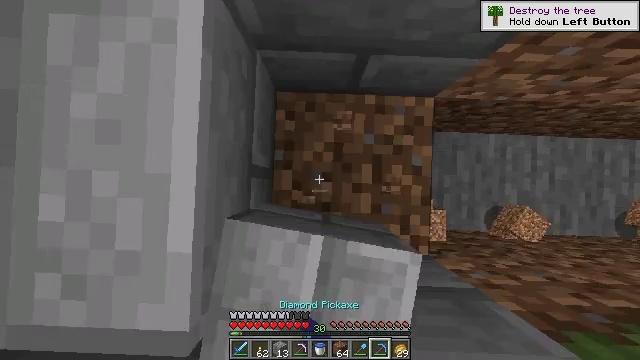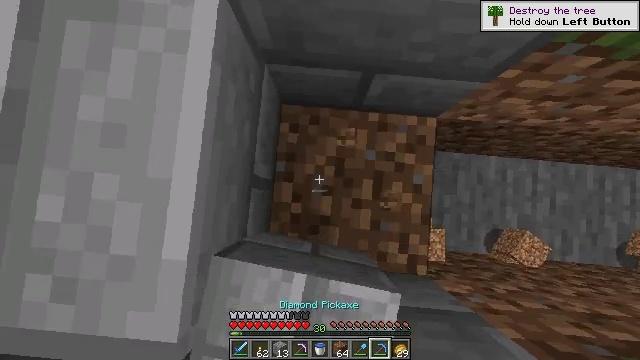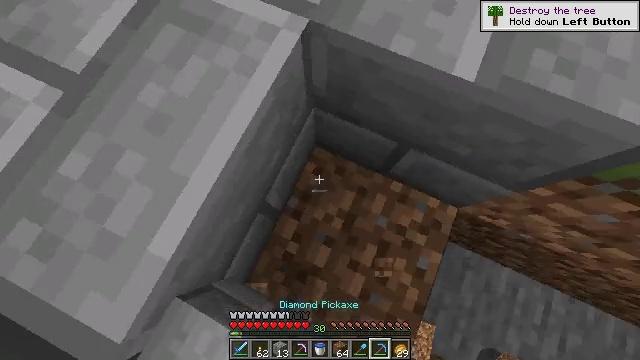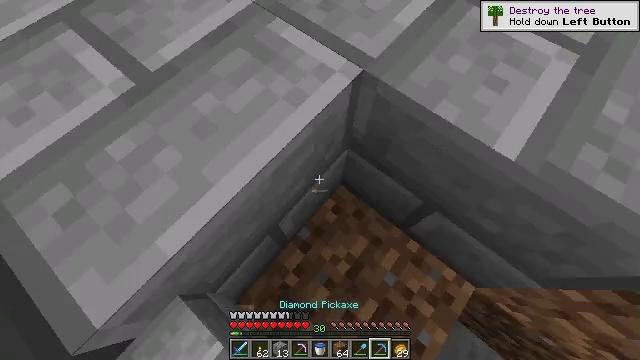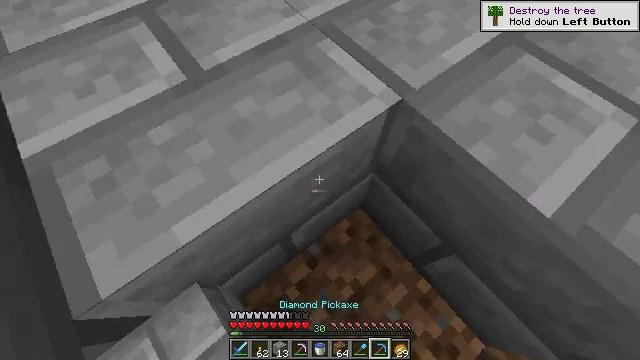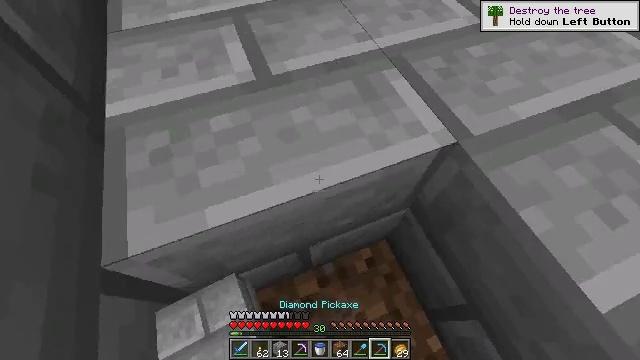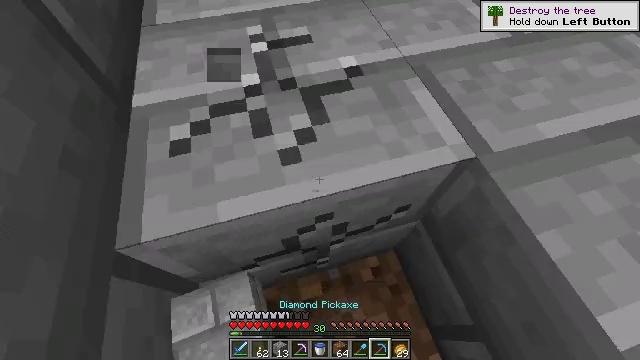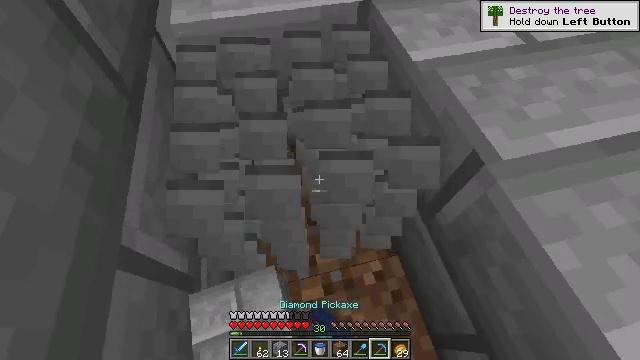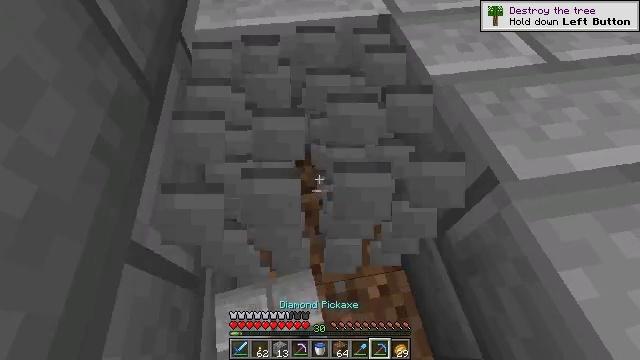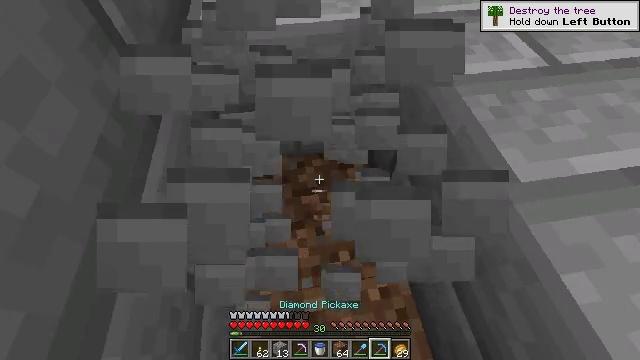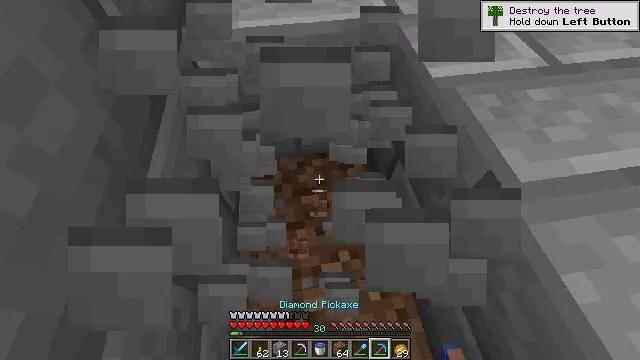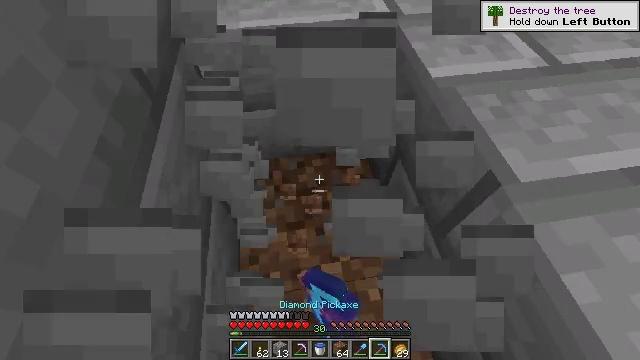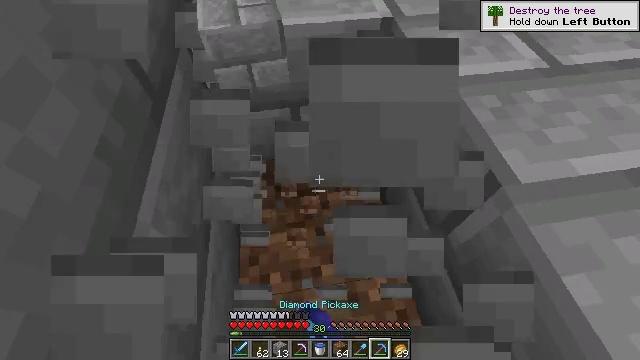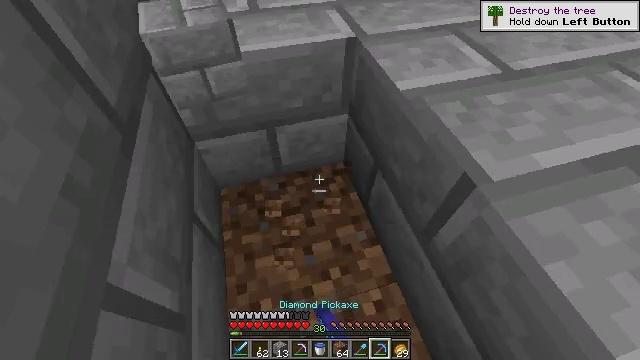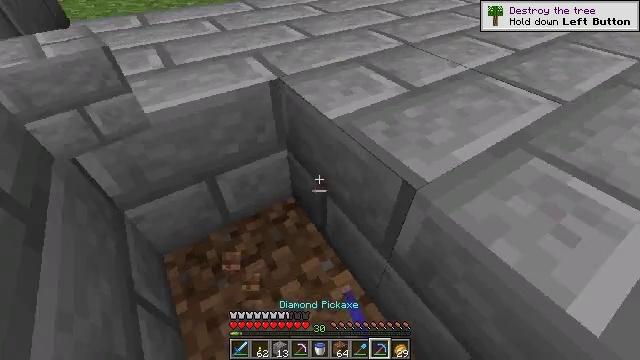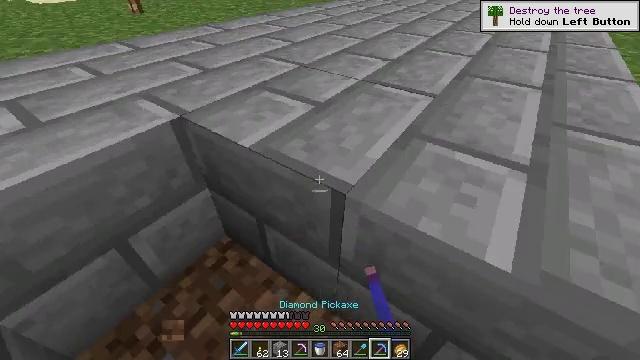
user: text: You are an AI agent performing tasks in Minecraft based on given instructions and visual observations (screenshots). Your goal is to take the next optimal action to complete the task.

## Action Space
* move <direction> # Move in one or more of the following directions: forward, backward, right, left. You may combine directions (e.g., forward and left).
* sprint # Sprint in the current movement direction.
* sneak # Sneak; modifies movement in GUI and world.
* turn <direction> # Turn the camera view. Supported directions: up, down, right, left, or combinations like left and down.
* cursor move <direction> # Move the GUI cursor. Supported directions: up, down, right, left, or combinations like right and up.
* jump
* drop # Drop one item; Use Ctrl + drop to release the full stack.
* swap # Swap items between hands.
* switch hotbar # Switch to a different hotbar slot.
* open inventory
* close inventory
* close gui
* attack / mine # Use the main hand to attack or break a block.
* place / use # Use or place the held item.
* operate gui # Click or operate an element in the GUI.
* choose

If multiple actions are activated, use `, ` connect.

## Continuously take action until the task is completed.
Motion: motion action
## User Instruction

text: Attack the stone bricks to gather materials.
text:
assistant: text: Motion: turn left and up
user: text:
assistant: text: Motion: turn left and up
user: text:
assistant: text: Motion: turn left and up
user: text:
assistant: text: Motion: turn left and up
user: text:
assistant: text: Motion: turn left and up
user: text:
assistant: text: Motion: turn left, attack / mine
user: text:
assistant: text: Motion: turn left, attack / mine
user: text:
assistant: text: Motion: turn left and up, attack / mine
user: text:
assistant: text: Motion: attack / mine
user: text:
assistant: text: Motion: attack / mine
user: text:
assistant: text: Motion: attack / mine
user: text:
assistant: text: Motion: no_op
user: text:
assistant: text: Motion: turn right and up
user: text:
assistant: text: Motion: turn right and up
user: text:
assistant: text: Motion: turn right and up
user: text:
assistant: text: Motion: move left, turn right and up
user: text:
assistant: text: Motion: move forward and move left, turn right and up
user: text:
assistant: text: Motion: move forward and move left, turn right and up
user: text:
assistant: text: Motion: move left, turn right and up
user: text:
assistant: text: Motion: turn right and up
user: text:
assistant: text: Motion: turn right and up
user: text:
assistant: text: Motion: turn right
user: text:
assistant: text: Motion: no_op
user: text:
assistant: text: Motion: no_op
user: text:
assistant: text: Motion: no_op
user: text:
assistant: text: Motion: move left
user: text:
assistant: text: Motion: move left
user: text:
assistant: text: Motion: move left
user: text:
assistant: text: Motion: no_op
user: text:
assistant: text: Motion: no_op